Question: When i delete an item in a listbox, i get the error in the question as shown in the screenshot below:

I do not know where the inner exception is, but i tried try, catch but i got the same error in the question.
Here is all of the code :
'''
namespace WpfApplication7
{
/// <summary>
/// Interaction logic for Edit_Rooms.xaml
/// </summary>
public partial class Edit_Rooms : Window
{
public Edit_Rooms()
{
InitializeComponent();
}
//initialises entities
WpfApplication7.AllensCroftEntities1 allensCroftEntities1 = new WpfApplication7.AllensCroftEntities1();
private Room ObjectIndex;
private void Window_Loaded(object sender, RoutedEventArgs e)
{
// Load data into Rooms.
System.Windows.Data.CollectionViewSource roomsViewSource = ((System.Windows.Data.CollectionViewSource)(this.FindResource("roomsViewSource")));
//runs a query to go the roomsQuery to get the rooms table from the entities
System.Data.Objects.ObjectQuery<WpfApplication7.Room> roomsQuery = this.GetRoomsQuery(allensCroftEntities1);
//used when adding new rooms
roomsViewSource.Source = roomsQuery.Execute(System.Data.Objects.MergeOption.AppendOnly);
}
private System.Data.Objects.ObjectQuery<Room> GetRoomsQuery(AllensCroftEntities1 allensCroftEntities1)
{
System.Data.Objects.ObjectQuery<WpfApplication7.Room> roomsQuery = allensCroftEntities1.Rooms;
// Returns an ObjectQuery.
return roomsQuery;
}
private void btnDelete_Click(object sender, RoutedEventArgs e)
{
//prevents user trying to delete nothing/unselected row
if (ObjectIndex == null)
{
MessageBox.Show("Cannot delete the blank entry");
}
else
{
//deletes object from dataset, saves it and outputs a message
allensCroftEntities1.DeleteObject(ObjectIndex);
allensCroftEntities1.SaveChanges();
MessageBox.Show("Room Deleted");
}
}
private void btnSave_Click(object sender, RoutedEventArgs e)
{
try
{
//attempts to save changes
allensCroftEntities1.SaveChanges();
MessageBox.Show("Saved");
}
catch (Exception ex)
{
//if unsuccessful, outputs an error message
MessageBox.Show(ex.ToString());
}
}
private void btnFirst_Click(object sender, RoutedEventArgs e)
{
listbox.SelectedIndex = 0;
}
private void btnPrevious_Click(object sender, RoutedEventArgs e)
{
//prevents user going to the previous item before the first item
if (listbox.SelectedIndex > 0)
{
listbox.SelectedIndex -= 1;
}
}
private void btnNext_Click(object sender, RoutedEventArgs e)
{
//prevents user going after last item and throwing up an error
if (listbox.SelectedIndex < listbox.Items.Count)
{
listbox.SelectedIndex += 1;
}
}
private void btnLast_Click(object sender, RoutedEventArgs e)
{
listbox.SelectedIndex = listbox.Items.Count - 1;
}
private void listbox_SelectionChanged(object sender, SelectionChangedEventArgs e)
{
//outputs index of the selected room
ObjectIndex = listbox.SelectedItem as Room;
}
}
}
'''
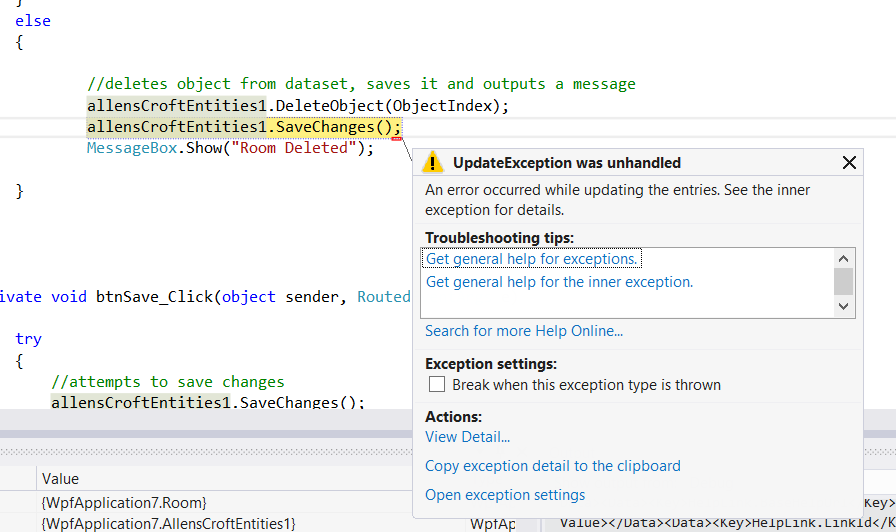
Answer: Click "View Detail..." a window will open where you can expand the "Inner Exception" my guess is that when you try to delete the record there is a reference constraint violation. The inner exception will give you more information on that so you can modify your code to remove any references prior to deleting the record.